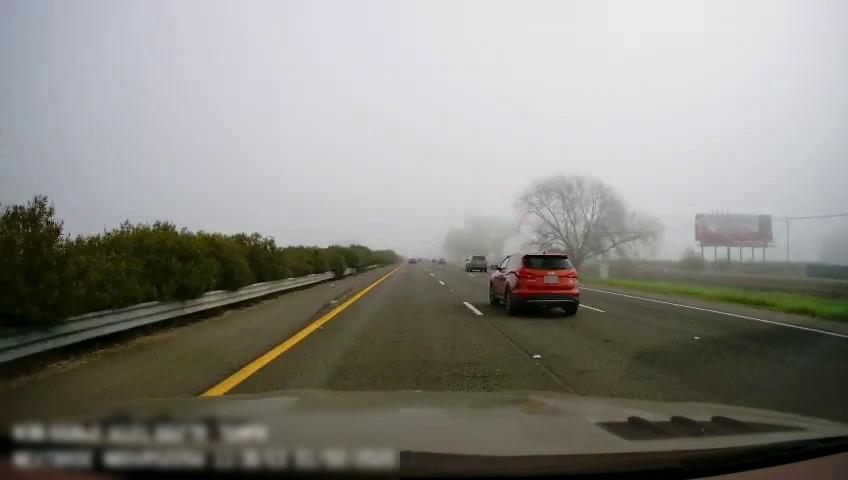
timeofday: Day
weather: Sunny
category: Drivable Space
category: Vehicles | SUV
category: Vehicles | SUV
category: Lanes | Current Lane
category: Lanes | Current Lane
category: Lanes | Alternate Lane
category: Lanes | Alternate Lane